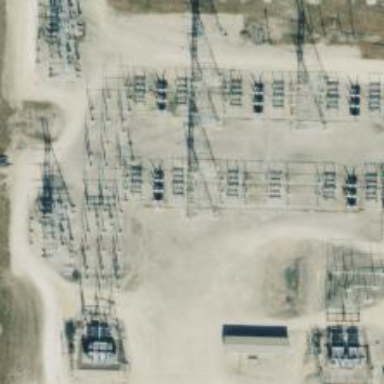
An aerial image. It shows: Switch used for power control.